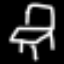
Label: chair